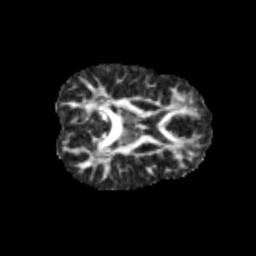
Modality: FA
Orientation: axial
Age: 13
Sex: male
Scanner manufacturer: siemens
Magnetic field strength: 3 T
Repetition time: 3.8 s
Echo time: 0.07 s